Question: I already have knowledge in retrieving data from firebase. The thing is, the data i want to retrieve lies under 3 parent nodes, and I can't figure any way how to retrieve data from the database 3 nodes deep. What I want is to get all the values of the key named "name" and display it in a listview.

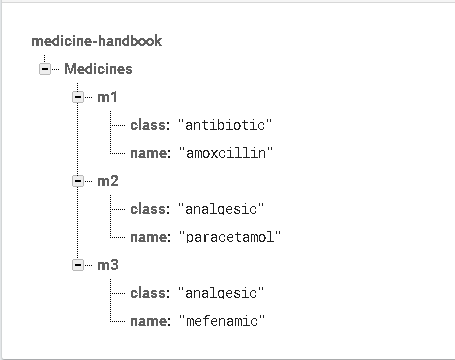
Answer: To display all those names, please use the following code:
'''
DatabaseReference rootRef = FirebaseDatabase.getInstance().getReference();
DatabaseReference medicinesRef = rootRef.child("Medicines");
ValueEventListener eventListener = new ValueEventListener() {
@Override
public void onDataChange(DataSnapshot dataSnapshot) {
for(DataSnapshot ds : dataSnapshot.getChildren()) {
String name = ds.child("name").getValue(String.class);
Log.d("TAG", name);
}
}
@Override
public void onCancelled(DatabaseError databaseError) {}
};
medicinesRef.addListenerForSingleValueEvent(eventListener);
'''
Your output will be:
'''
amoxcillin
paracetamol
mefenamic
'''